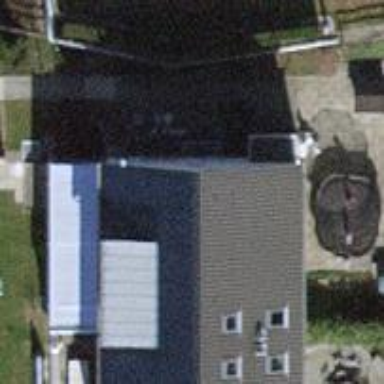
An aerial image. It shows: Terrace building.